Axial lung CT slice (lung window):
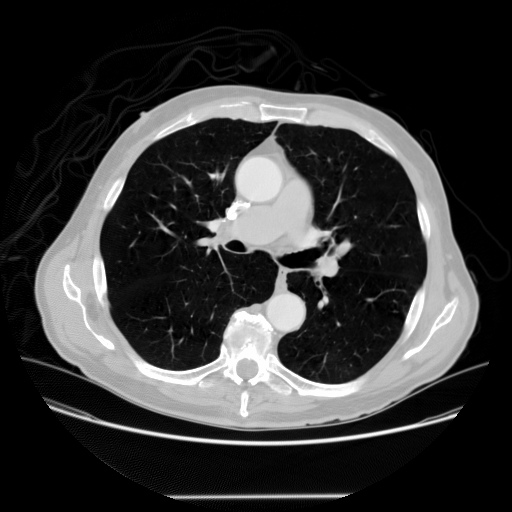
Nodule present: no